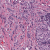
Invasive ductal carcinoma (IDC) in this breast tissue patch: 1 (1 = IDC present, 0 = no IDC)